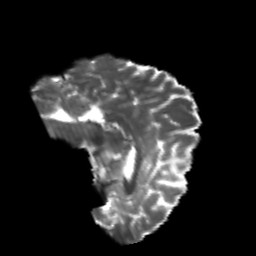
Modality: T2w
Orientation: sagittal
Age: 20
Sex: female
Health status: healthy
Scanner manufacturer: philips
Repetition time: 7.393 s
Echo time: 0.08599 s